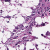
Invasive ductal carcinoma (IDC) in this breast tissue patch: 1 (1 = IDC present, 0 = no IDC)